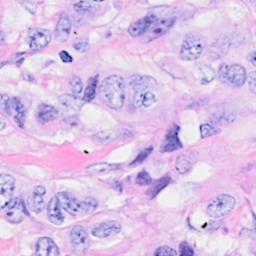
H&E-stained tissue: Breast